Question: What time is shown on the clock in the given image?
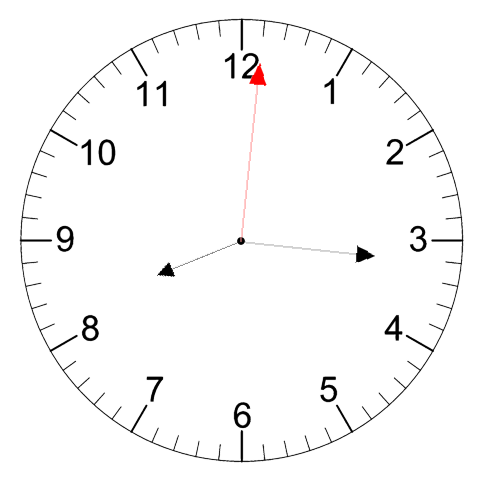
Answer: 08:16:01